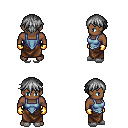
a pixel art fantasy rpg character, male body template, human, dark skin, blue vest, robe skirt, gray short bangs hairstyle, gold gloves, white slippers, four views (front, back, left, right), 2x2 character sprite sheet, small pixel art, hard edges, no anti-aliasing